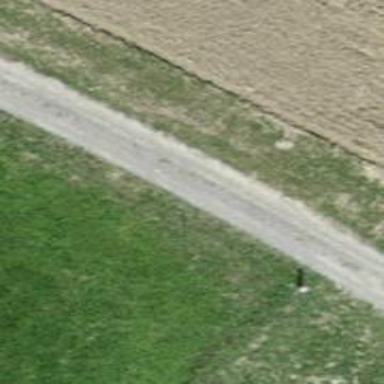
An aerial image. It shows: Track with pebblestone surface. The track type is grade2.